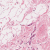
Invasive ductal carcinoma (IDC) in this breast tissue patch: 0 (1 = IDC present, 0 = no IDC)